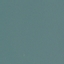
Land use / land cover class: SeaLake